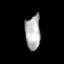
Tissue: lung
Cell type: Epithelial cells
Senescence score: 0.1707
Nuclear area (px): 512
Mean DAPI intensity: 177.262